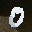
Label: 0